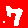
Digit: 7